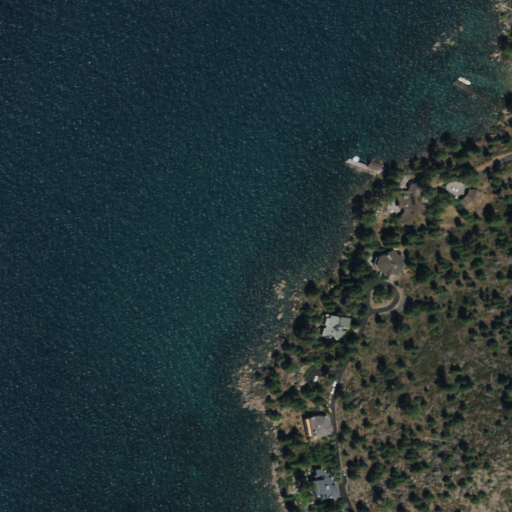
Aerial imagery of cape in Nevada named South Point containing open water, evergreen forest, open development, shrub, grassland, and low intensity development